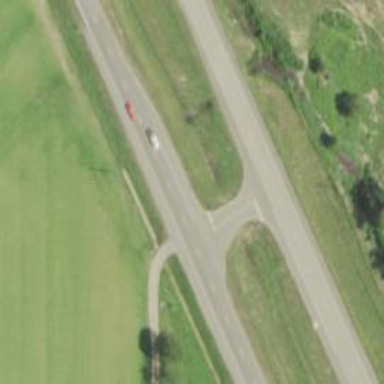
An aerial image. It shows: Trunk link road with asphalt surface.